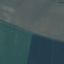
Land use / land cover: AnnualCrop